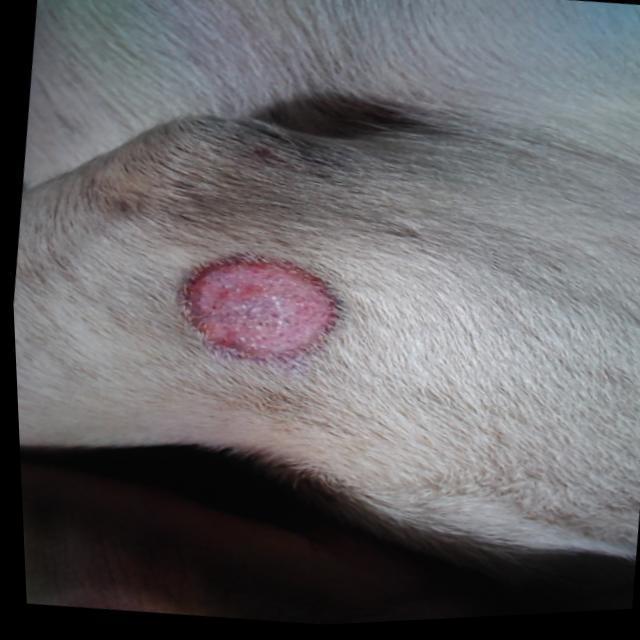
Canine ringworm (Dermatophytosis) — fungal infection caused by Microsporum or Trichophyton. Presents with circular alopecia, scaling, crusting, and broken hairs.